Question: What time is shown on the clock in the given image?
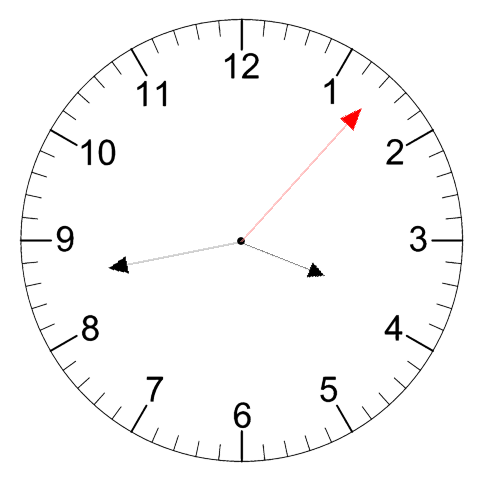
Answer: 03:43:07